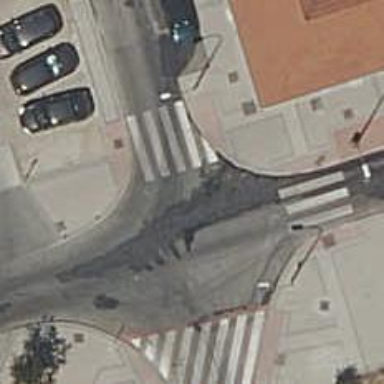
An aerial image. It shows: Sidewalk.